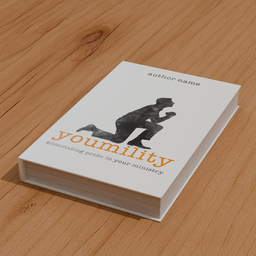
Label: tools